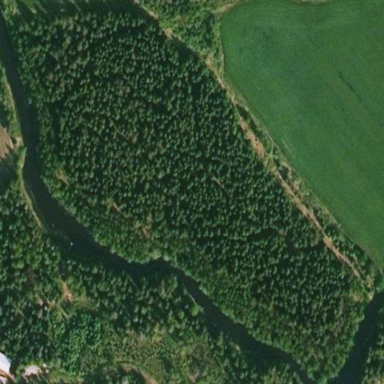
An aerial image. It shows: Forest area predominantly covered with needle-leaved trees.